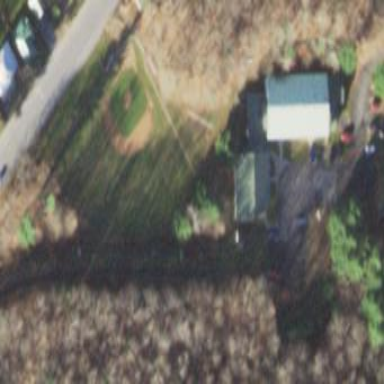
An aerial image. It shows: Baseball pitch for leisure land activities.